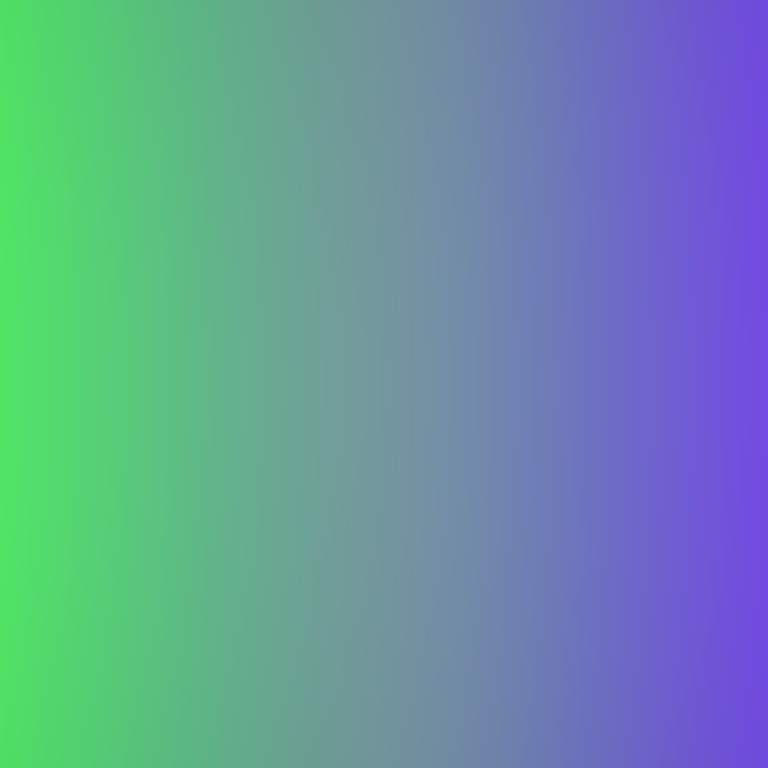
Abstract light effect, smooth gradient from vibrant green to deep purple, calm atmosphere, soft blend, no room, no furniture, no objects.